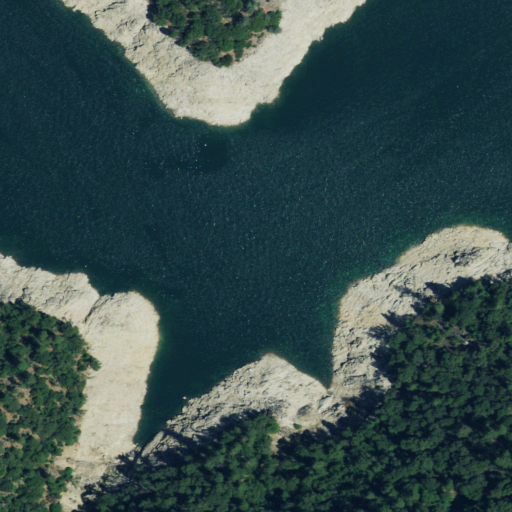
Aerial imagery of bar in California named Kanaka Bar containing herbaceous wetlands, grassland, open water, shrub, and barren land